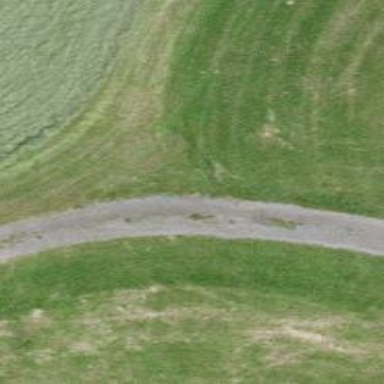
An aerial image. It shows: Track with compacted grade 2 surface.